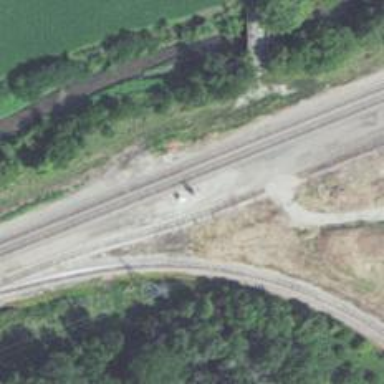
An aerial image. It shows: Railway service station.